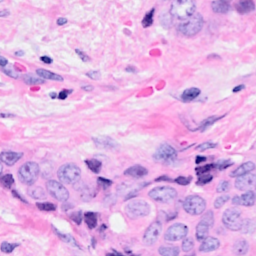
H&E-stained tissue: Breast